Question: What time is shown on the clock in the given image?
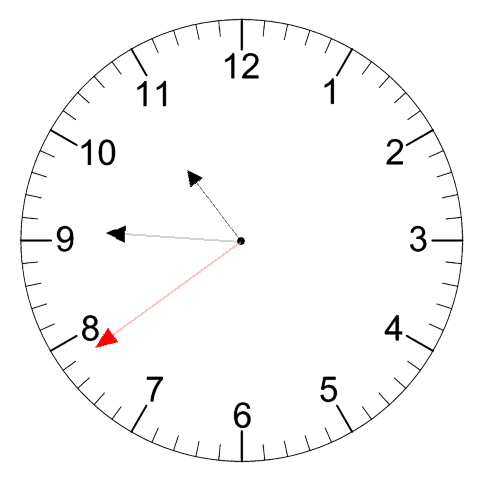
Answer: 10:45:39